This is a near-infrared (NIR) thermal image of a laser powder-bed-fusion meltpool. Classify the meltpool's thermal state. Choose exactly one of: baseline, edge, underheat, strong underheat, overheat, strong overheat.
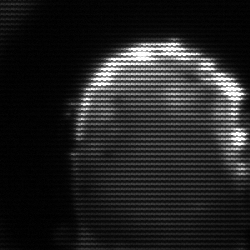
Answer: baseline